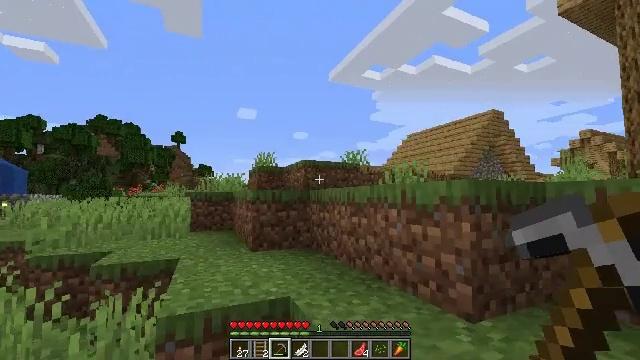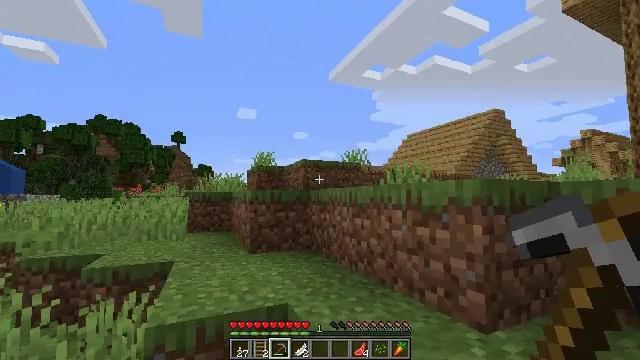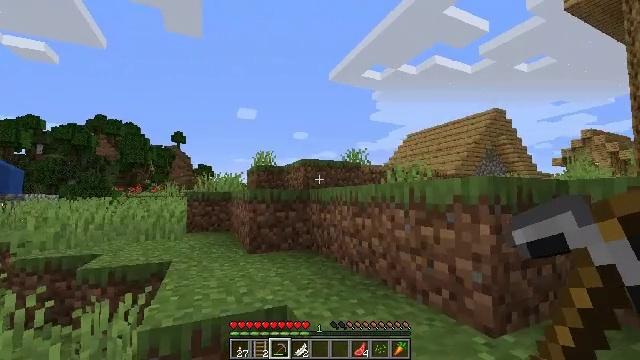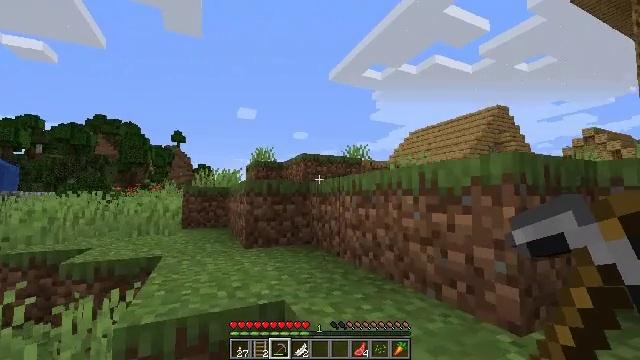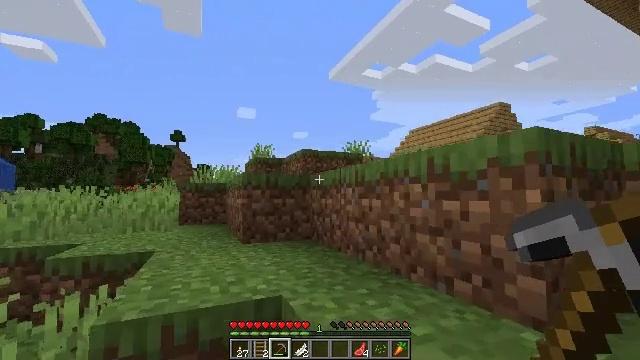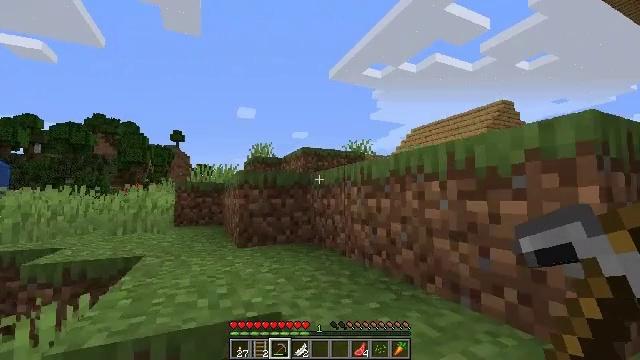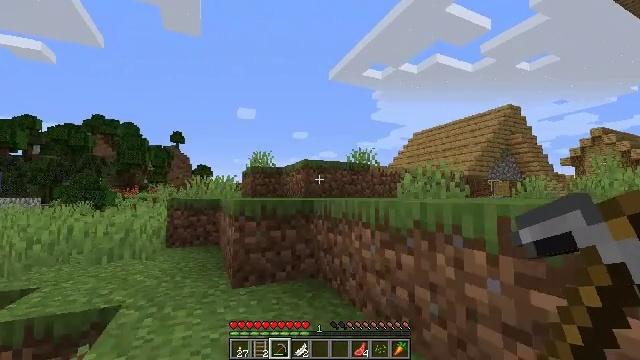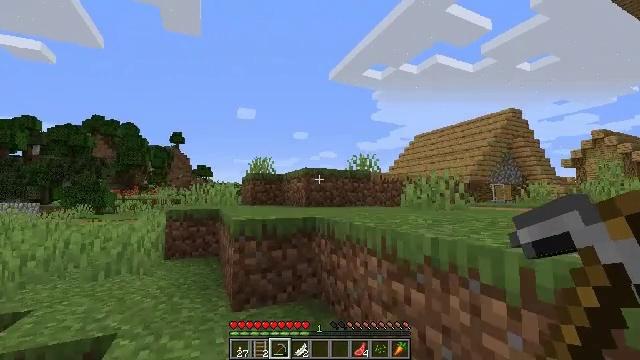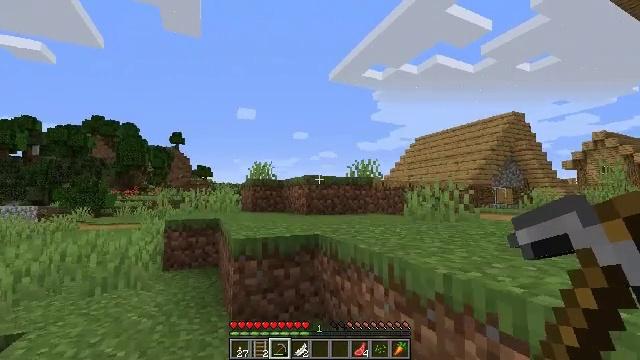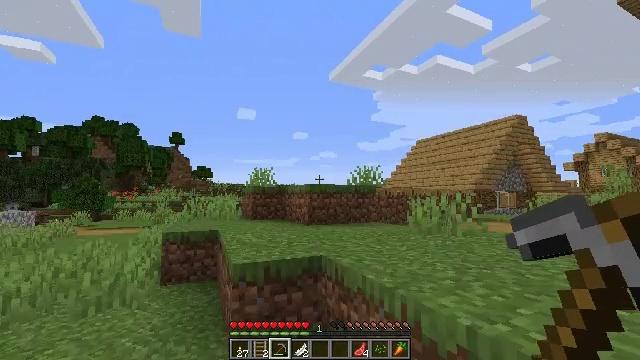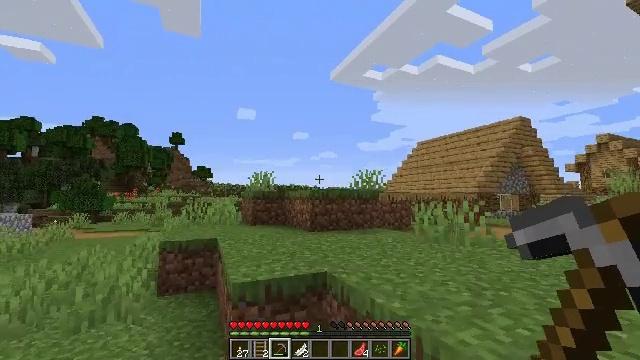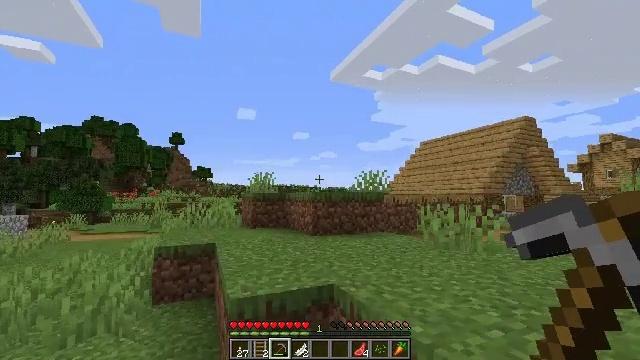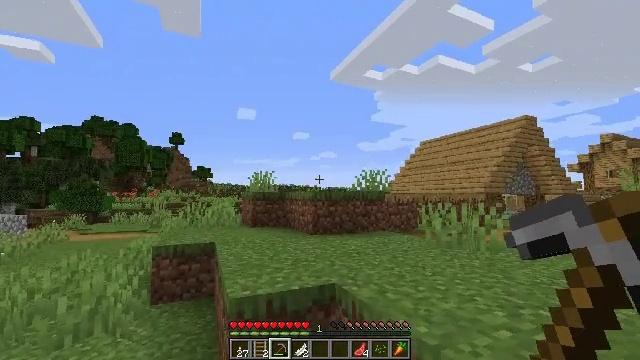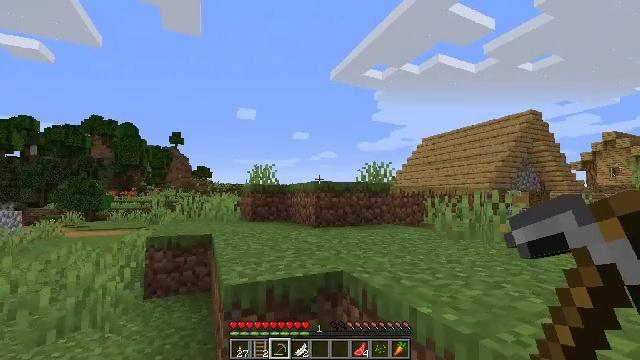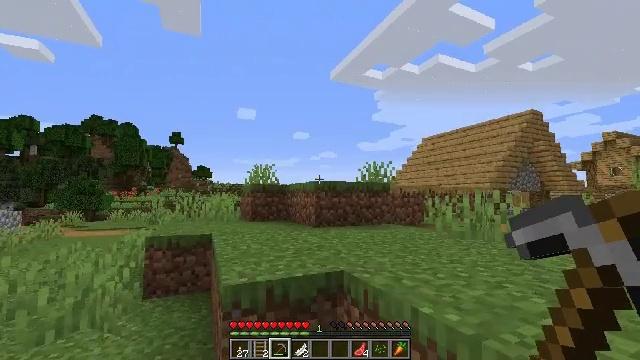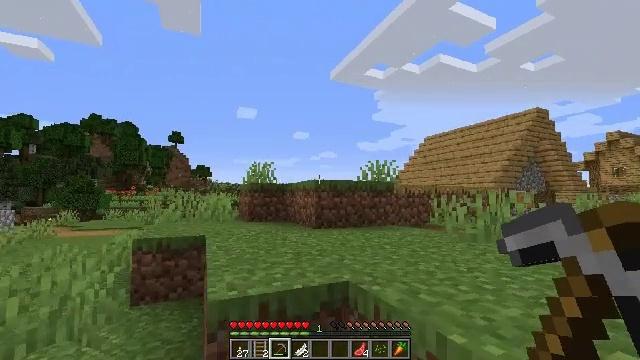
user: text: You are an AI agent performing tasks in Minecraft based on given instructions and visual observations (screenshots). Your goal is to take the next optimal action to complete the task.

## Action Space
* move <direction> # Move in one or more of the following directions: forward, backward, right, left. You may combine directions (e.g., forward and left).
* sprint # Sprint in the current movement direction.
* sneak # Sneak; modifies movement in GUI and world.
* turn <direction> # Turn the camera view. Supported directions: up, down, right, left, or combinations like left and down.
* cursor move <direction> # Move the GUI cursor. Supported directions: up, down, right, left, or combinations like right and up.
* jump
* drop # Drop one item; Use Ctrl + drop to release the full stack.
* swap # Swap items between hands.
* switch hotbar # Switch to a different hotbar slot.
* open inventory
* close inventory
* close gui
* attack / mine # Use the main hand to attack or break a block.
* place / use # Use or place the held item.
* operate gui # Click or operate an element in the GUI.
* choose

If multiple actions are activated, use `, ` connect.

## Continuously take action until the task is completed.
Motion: motion action
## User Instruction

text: Attack the grass path to restore it to dirt.
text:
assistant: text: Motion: move forward, jump
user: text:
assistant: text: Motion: move forward, jump
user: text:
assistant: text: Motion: move forward, jump
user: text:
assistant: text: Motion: move forward, jump
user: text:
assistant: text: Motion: move forward, jump
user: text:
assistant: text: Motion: move forward, jump
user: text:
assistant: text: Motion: move forward, jump
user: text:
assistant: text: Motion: move forward, jump
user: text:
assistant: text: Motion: move forward, jump
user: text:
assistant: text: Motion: move forward, jump
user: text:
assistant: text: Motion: move forward, jump
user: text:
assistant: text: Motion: move forward, jump
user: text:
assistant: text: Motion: move forward, jump
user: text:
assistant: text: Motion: move forward, jump
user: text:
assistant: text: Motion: move forward, jump
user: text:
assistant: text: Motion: move forward, jump
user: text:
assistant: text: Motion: move forward, jump
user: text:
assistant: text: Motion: move forward, jump
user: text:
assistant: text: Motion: move forward, jump
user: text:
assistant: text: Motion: move forward, jump
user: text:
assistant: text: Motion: move forward, jump
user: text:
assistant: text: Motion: move forward, jump
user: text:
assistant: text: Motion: move forward, jump
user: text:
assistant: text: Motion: move forward, jump
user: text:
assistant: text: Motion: move forward, jump
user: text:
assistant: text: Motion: move forward, jump
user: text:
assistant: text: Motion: move forward, jump
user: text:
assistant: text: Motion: move forward, jump
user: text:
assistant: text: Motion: move forward, jump
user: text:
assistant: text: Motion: move forward, jump